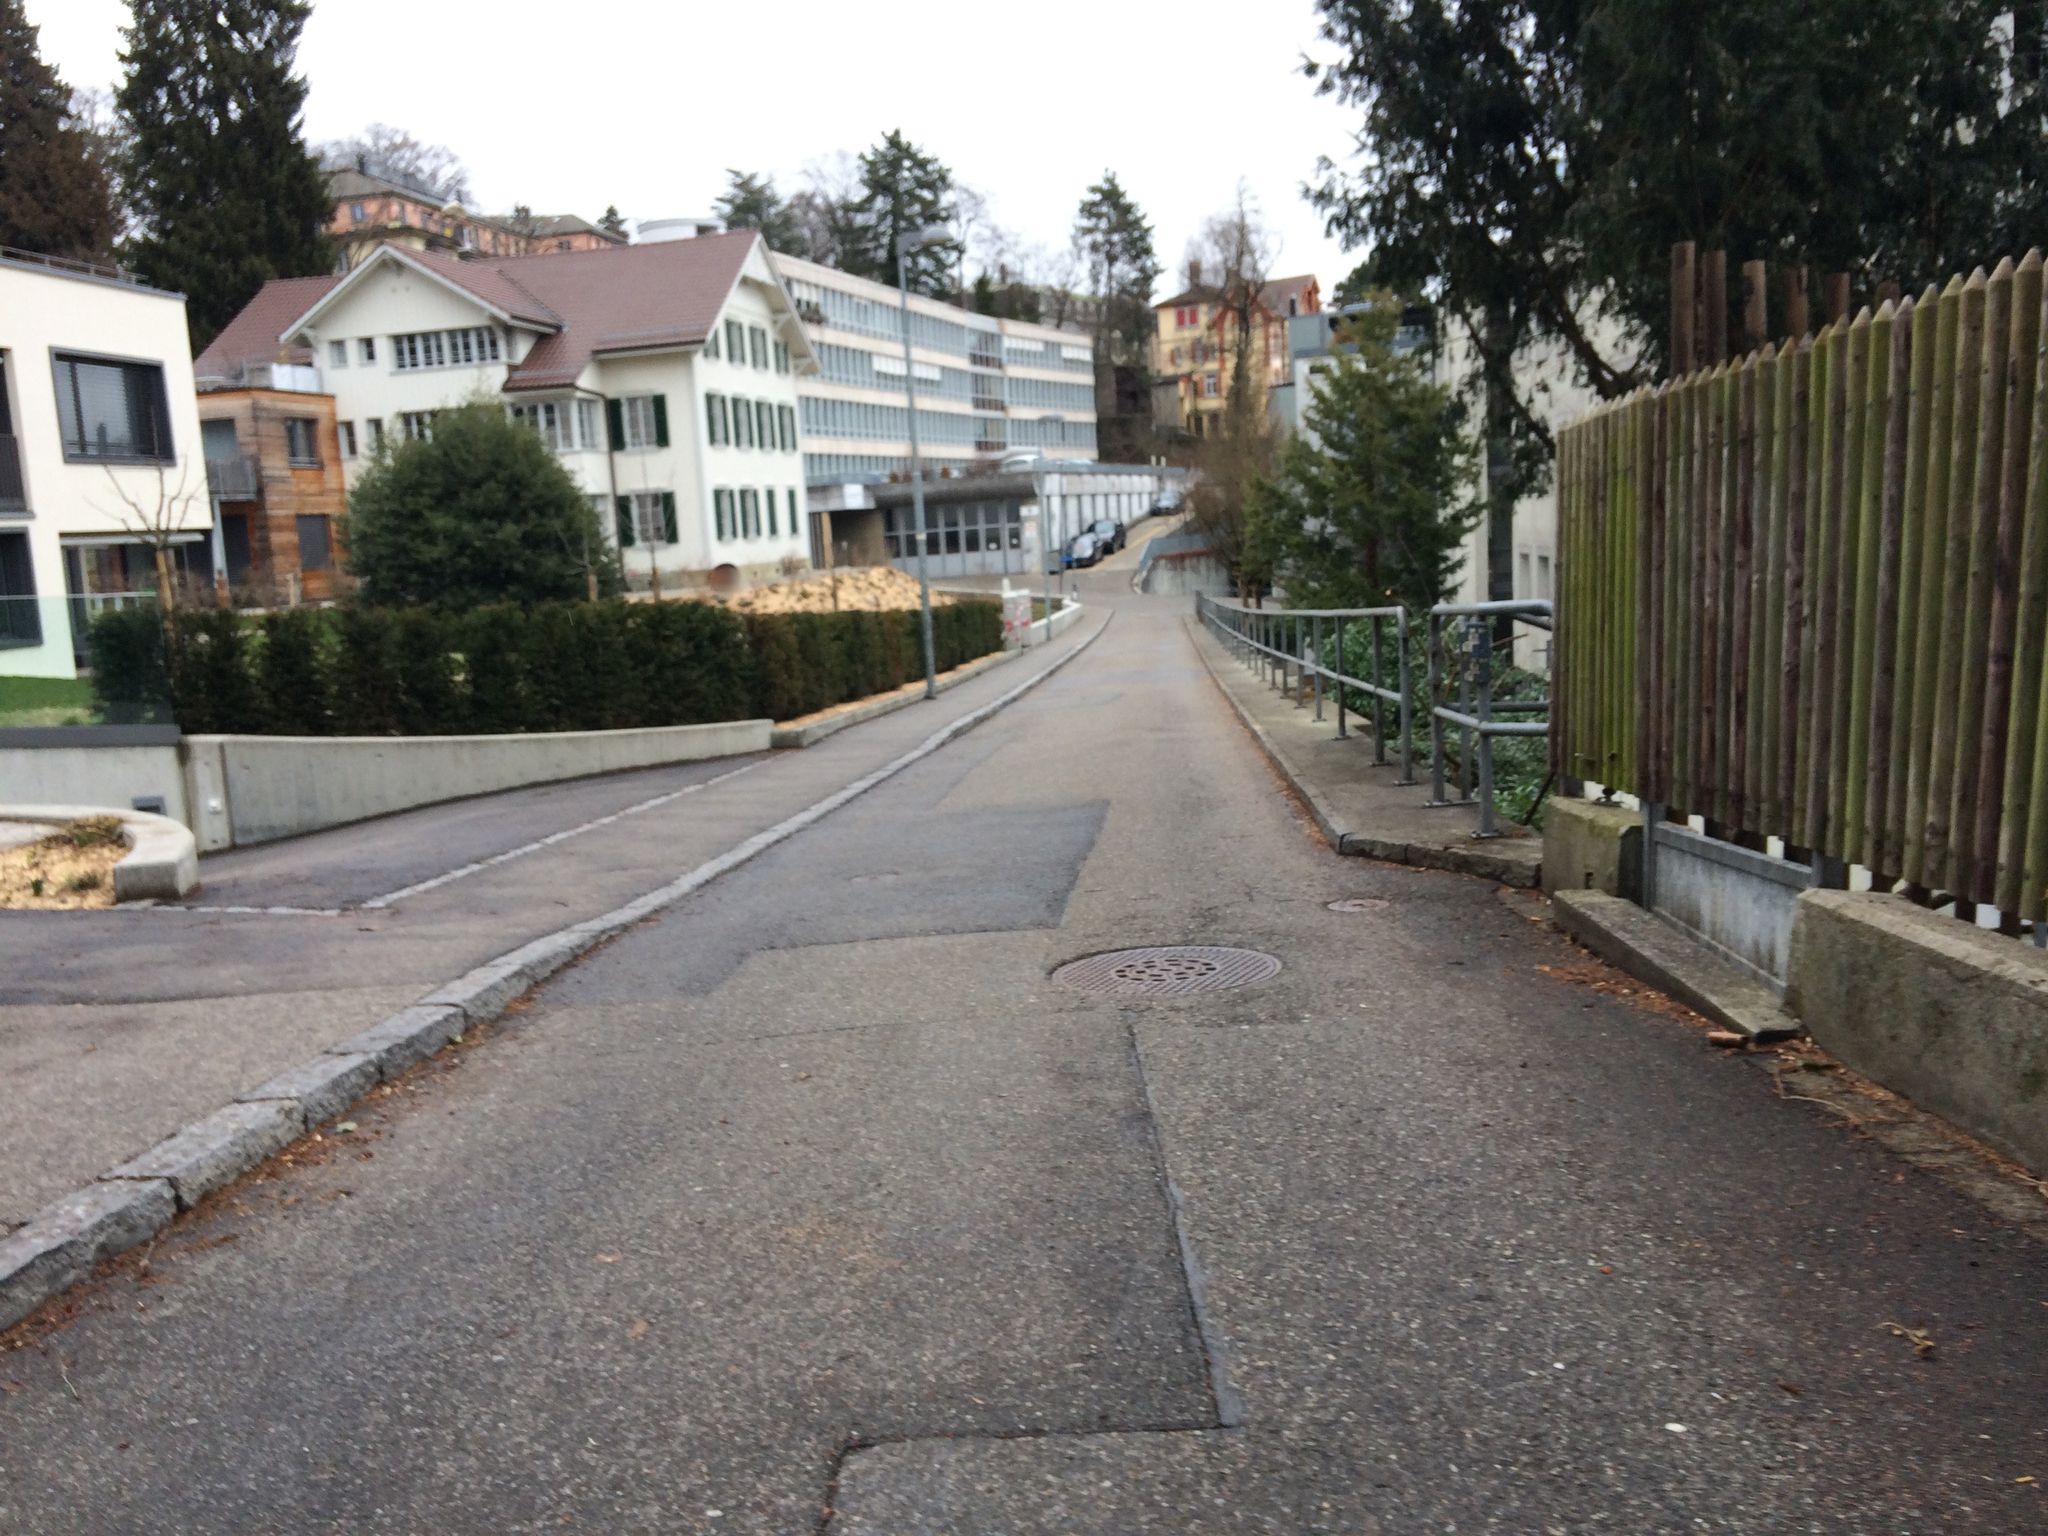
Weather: clear
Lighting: day
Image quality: good
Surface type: walking surface
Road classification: steps, footway, service
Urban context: urban centre
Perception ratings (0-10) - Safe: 5.8, Lively: 4.62, Beautiful: 8.09, Boring: 5.9, Depressing: 3.13, Wealthy: 2.85